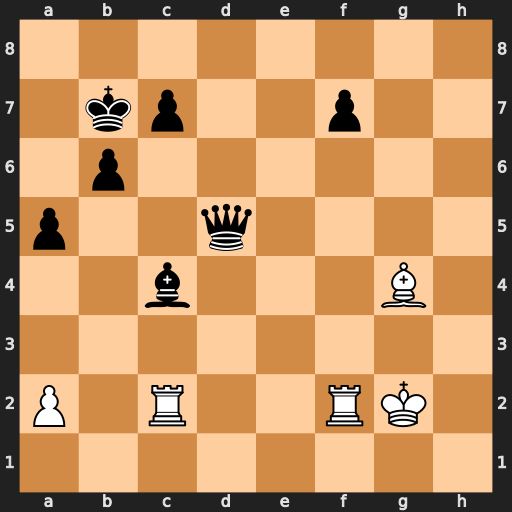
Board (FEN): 8/1kp2p2/1p6/p2q4/2b3B1/8/P1R2RK1/8
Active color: w
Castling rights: -
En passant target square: -
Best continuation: Bf3 c6 Bxd5